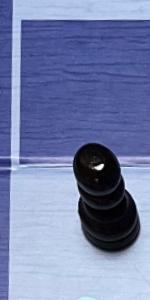
Label: Pawn_Black